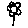
Label: flower